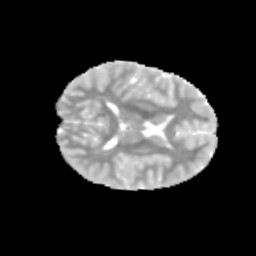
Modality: MD
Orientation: axial
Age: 9
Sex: male
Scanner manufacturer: siemens
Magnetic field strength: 3 T
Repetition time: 3.8 s
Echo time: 0.07 s